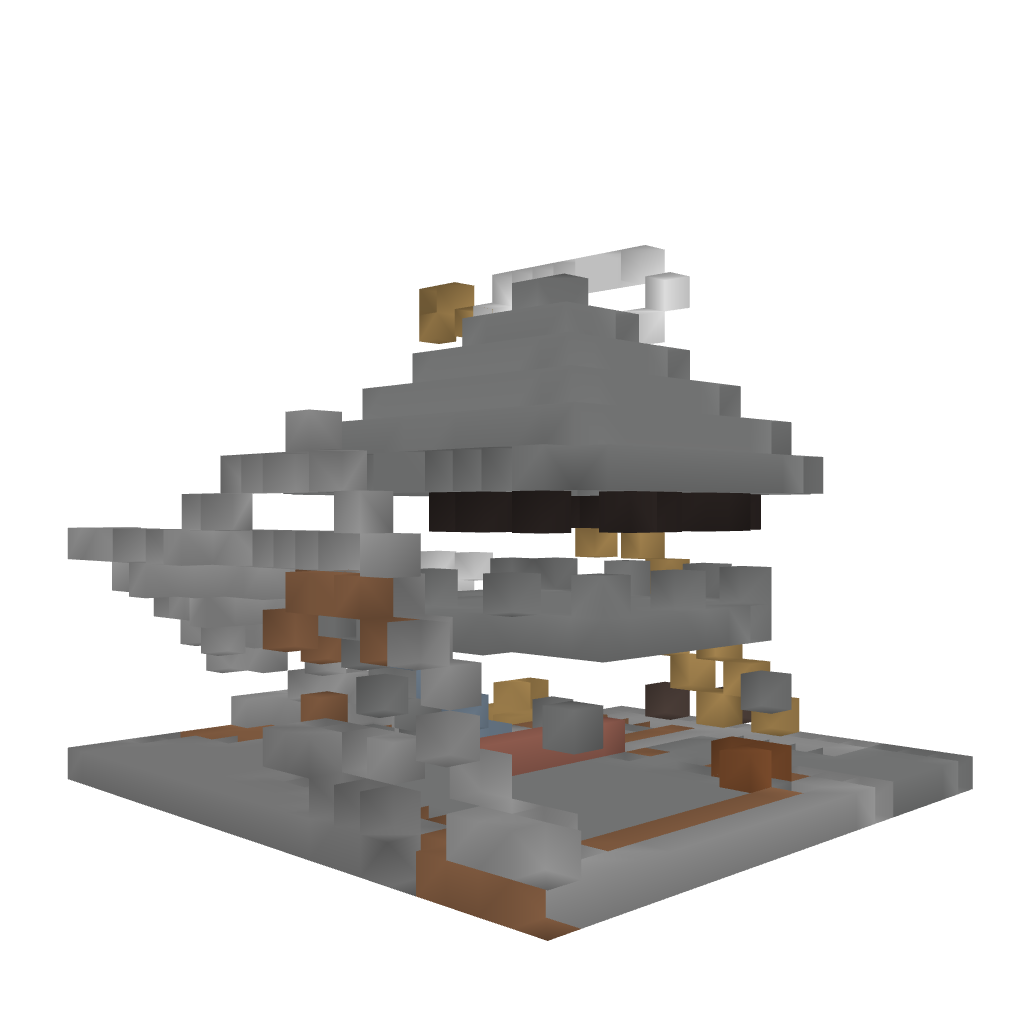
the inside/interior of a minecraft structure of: admin shoppe